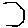
Label: hexagon